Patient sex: F
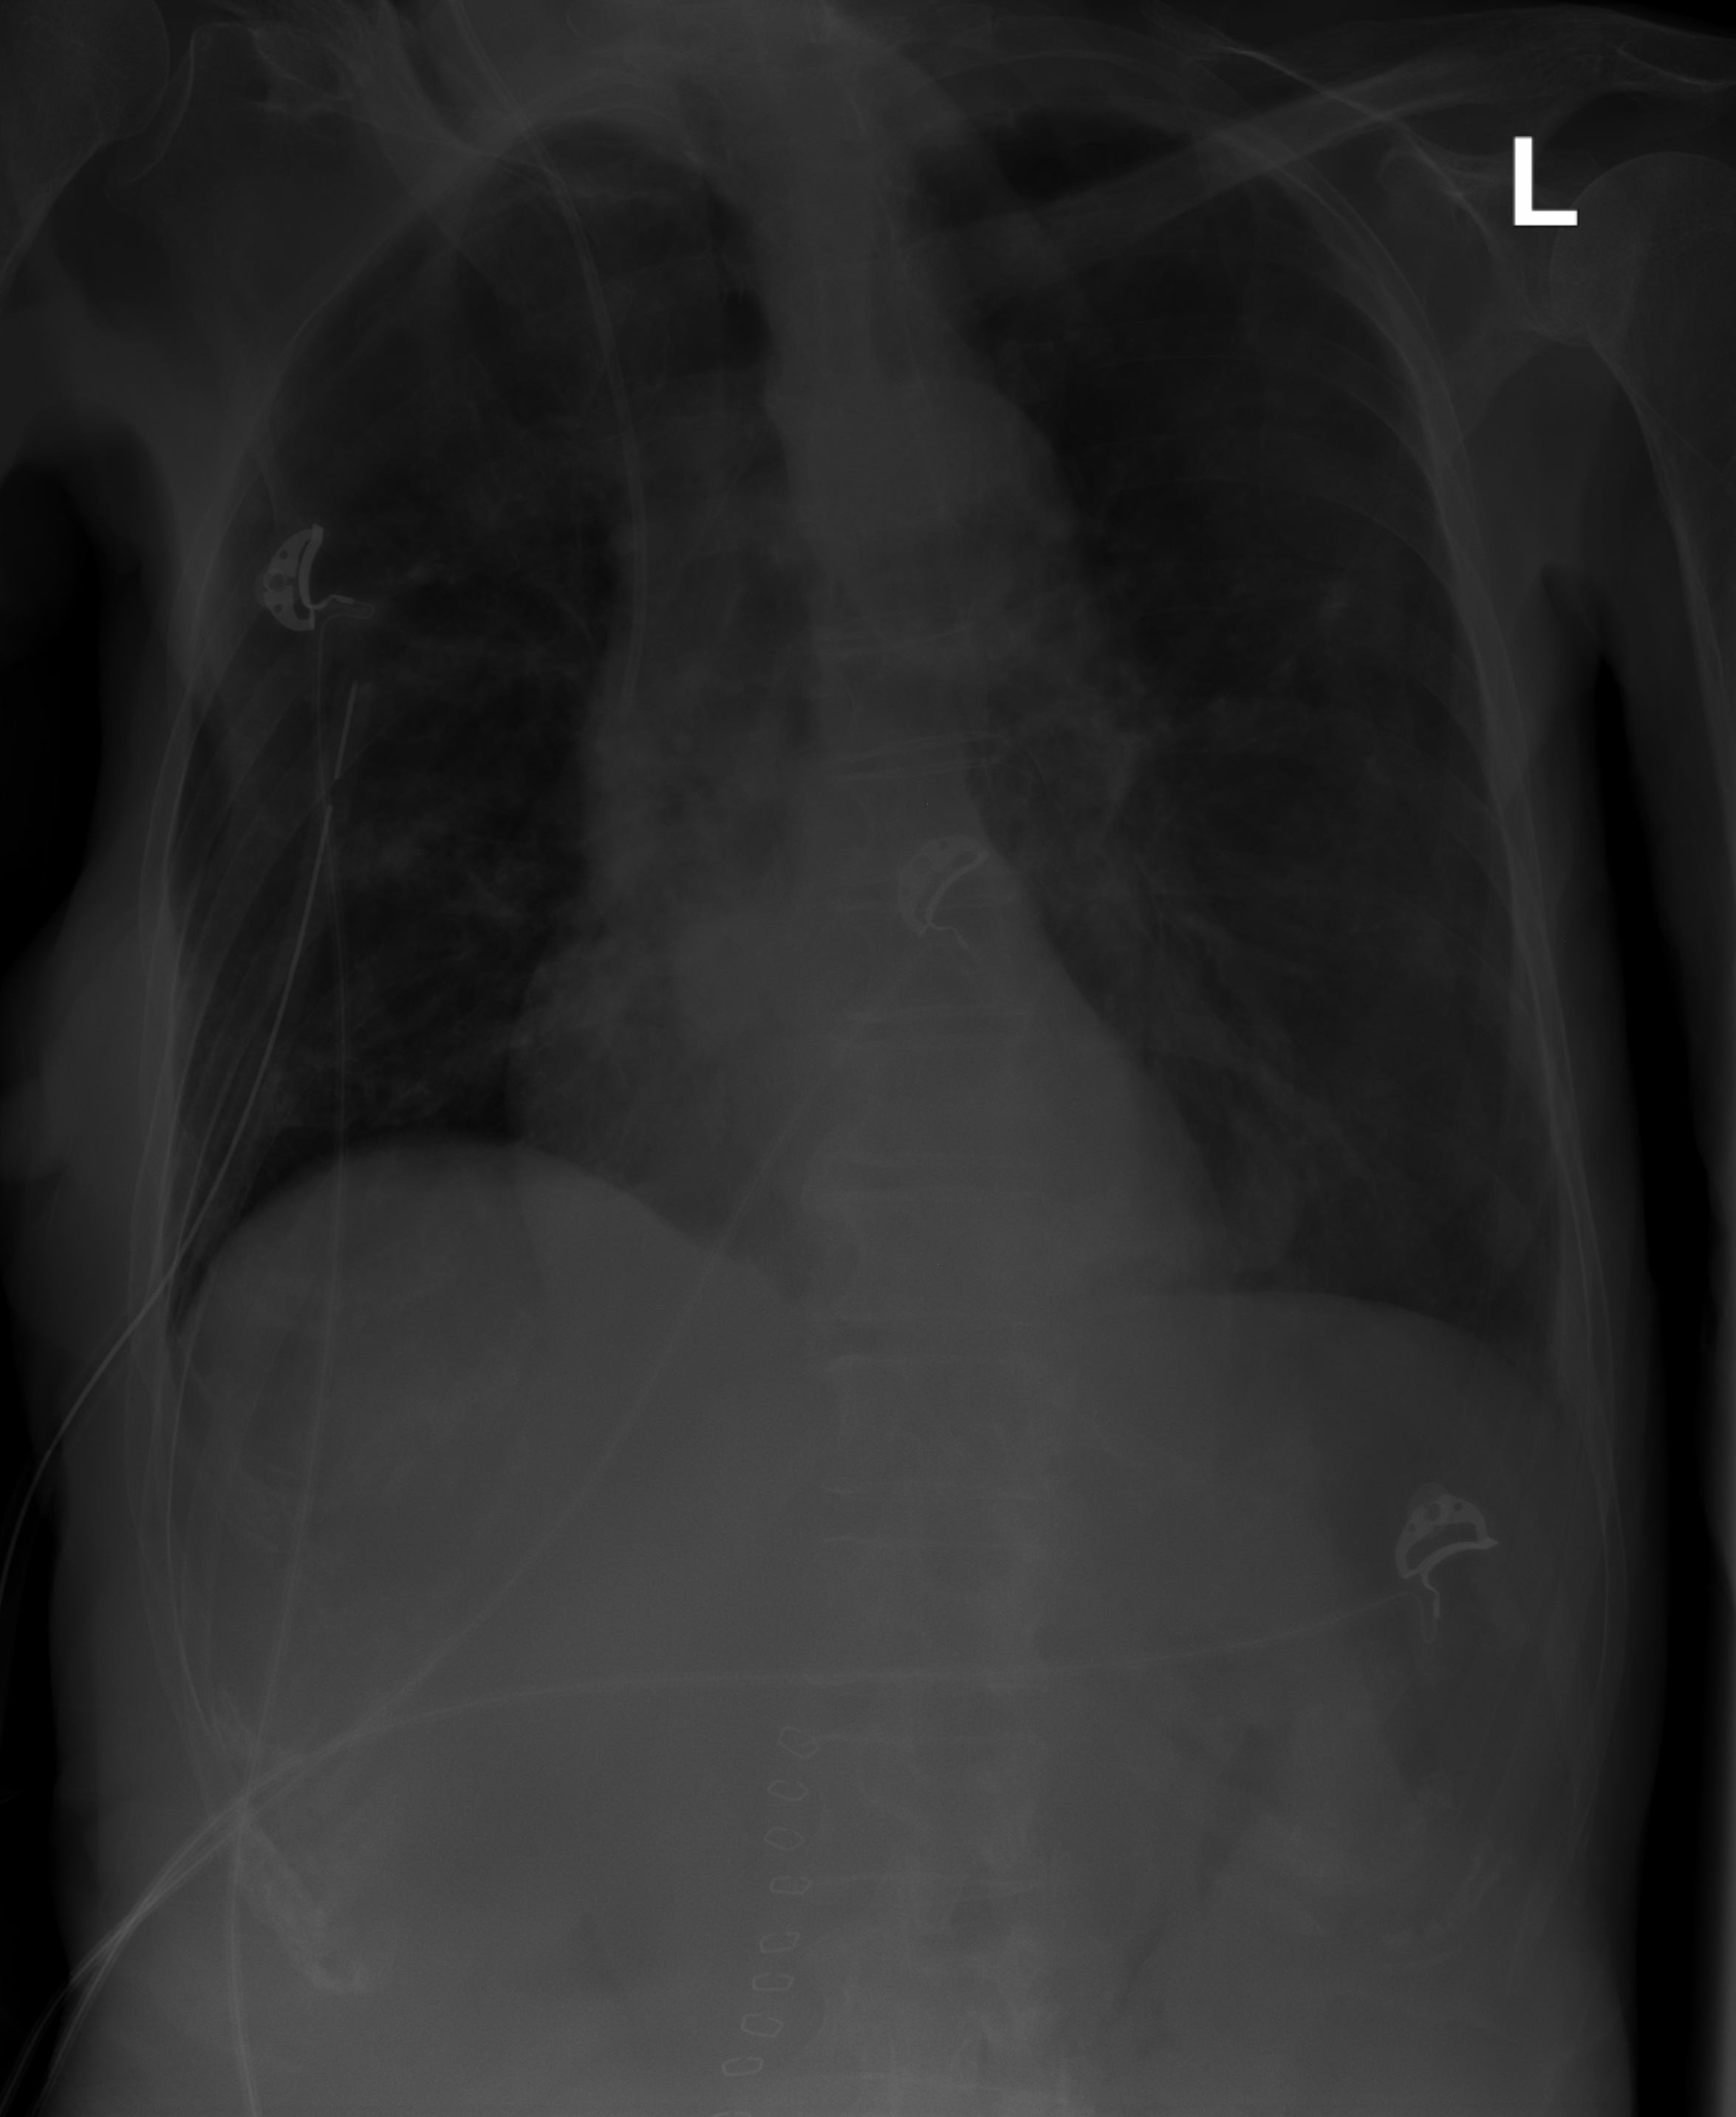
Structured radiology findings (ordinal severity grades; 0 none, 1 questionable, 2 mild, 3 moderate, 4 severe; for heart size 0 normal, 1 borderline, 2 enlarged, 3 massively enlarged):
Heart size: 0
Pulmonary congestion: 0
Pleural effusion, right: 0
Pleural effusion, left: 0
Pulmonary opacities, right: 0
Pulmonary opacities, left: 0
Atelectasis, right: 2
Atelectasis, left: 0